Question: I am creating a simple app for my own use. I want to have a simple menu using GridLayout, using arrays and ArrayAdapter.
Here is my java code:
'''
package com.jlo.love;
import android.app.Activity;
import android.content.Context;
import android.os.Bundle;
import android.view.LayoutInflater;
import android.view.View;
import android.view.ViewGroup;
import android.widget.AdapterView;
import android.widget.AdapterView.OnItemClickListener;
import android.widget.ArrayAdapter;
import android.widget.GridView;
import android.widget.ImageView;
import android.widget.TextView;
public class Love extends Activity implements OnItemClickListener{
/** Called when the activity is first created. */
GridView menu;
private String[] menu_text = {
"Location",
"Rotate",
"Gallery",
"View",
"My Places",
"Search"};
Integer[] menu_icon = {
android.R.drawable.ic_menu_mylocation,
android.R.drawable.ic_menu_rotate,
android.R.drawable.ic_menu_gallery,
android.R.drawable.ic_menu_view,
android.R.drawable.ic_menu_myplaces,
android.R.drawable.ic_menu_search};
public void onCreate(Bundle savedInstanceState) {
super.onCreate(savedInstanceState);
setContentView(R.layout.menu);
menu = (GridView)findViewById(R.id.Menu);
menu.setOnItemClickListener(Love.this);
menu.setAdapter(new MenuItem(Love.this, R.layout.menu_item, menu_text));
}
public class MenuItem extends ArrayAdapter<String> {
public MenuItem(Context context, int textViewResourceId, String[] objects) {
super(context, textViewResourceId, objects);
}
}
public View getView(int position, View convertView, ViewGroup parent) {
LayoutInflater inflater=getLayoutInflater();
View row=inflater.inflate(R.layout.menu_item, parent, false);
TextView tv=(TextView)row.findViewById(R.id.text);
ImageView iv = (ImageView)row.findViewById(R.id.Menu);
tv.setText(menu_text[position]);
iv.setImageResource(menu_icon[position]);
return row;
}
public void onItemClick(AdapterView<?> arg0, View arg1, int arg2, long arg3) {
// TODO Auto-generated method stub
}
}//end class
'''
these are my XMLs
menu_item.xml
'''
<?xml version="1.0" encoding="utf-8"?>
<TextView
xmlns:android="http://schemas.android.com/apk/res/android"
android:id="@+id/text"
android:layout_width="wrap_content"
android:layout_height="wrap_content"
android:gravity="center_horizontal|top"
android:maxLines="2"
android:textColor="#000"
android:drawablePadding="5dp"
android:minLines="2"
android:background="@null">
</TextView>
'''
My second XML - menu.xml
'''
<?xml version="1.0" encoding="utf-8"?>
<GridView
xmlns:android="http://schemas.android.com/apk/res/android"
android:id="@+id/Menu"
android:layout_width="fill_parent"
android:layout_height="fill_parent"
android:numColumns="auto_fit"
android:verticalSpacing="25dp"
android:horizontalSpacing="10dp"
android:columnWidth="70dp"
android:background="#ffffff"
android:stretchMode="columnWidth"
android:gravity="center_horizontal|top"
android:scrollbars="none"
android:paddingTop="10dp">
</GridView>
'''
I have the 6 icons, on all the 3 drawable folders.
When i launch it on the simulator, this is what i have-
the text shows up, but no images icon show up.
Screenshot

Could anyone point me in the right direction..
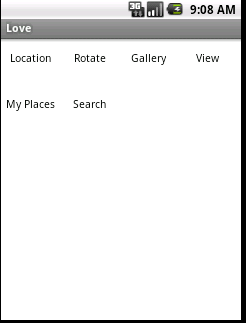
Answer: If I understood everything correctly you wan some icons to appear with the text that is showing in the grid view. But I noticed that your menu item xml does not have an image view, you should be getting a NULLPOINTER EXCEPTION, have you posted the correct xml/java ?